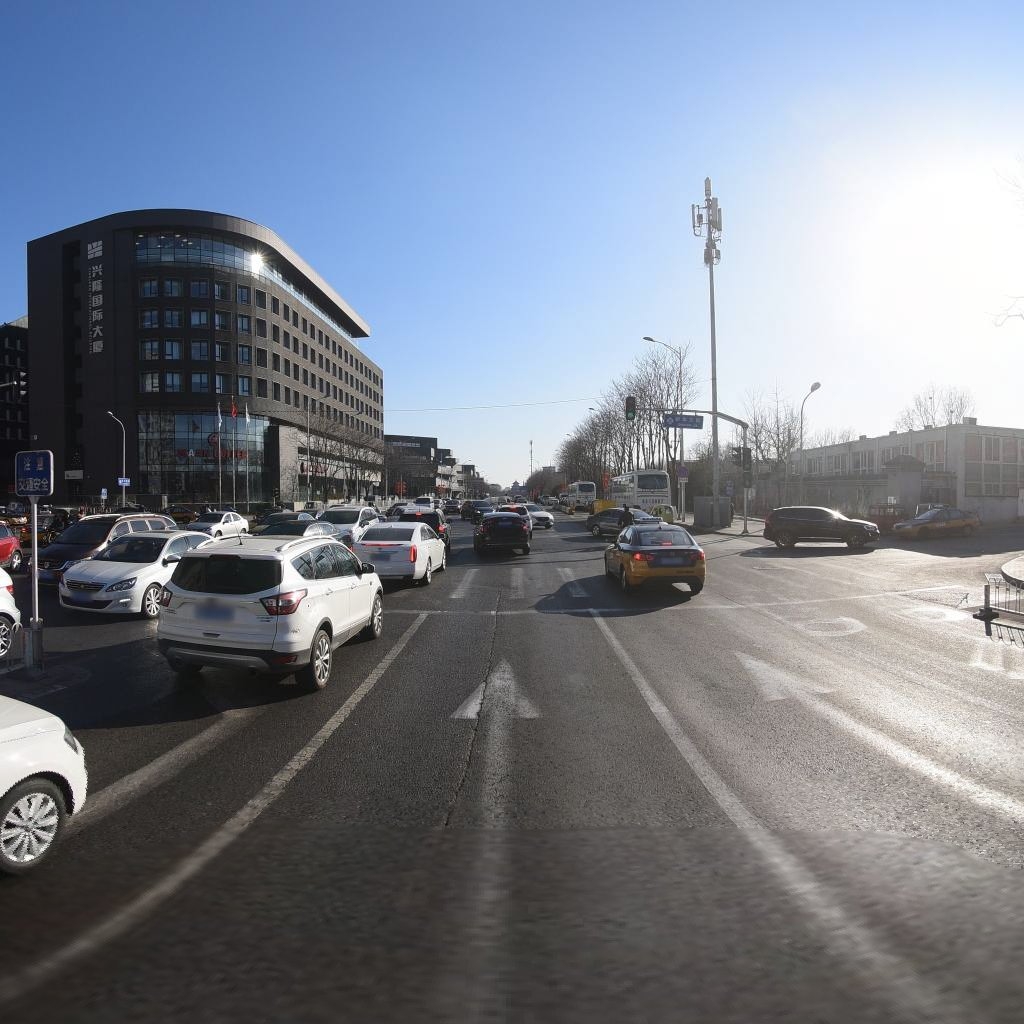
Region: Dongcheng
Road damage annotations: longitudinal crack, manhole cover, manhole cover